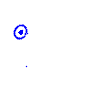
Particle: electron